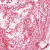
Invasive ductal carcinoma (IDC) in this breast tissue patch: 0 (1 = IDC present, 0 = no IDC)